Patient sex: M
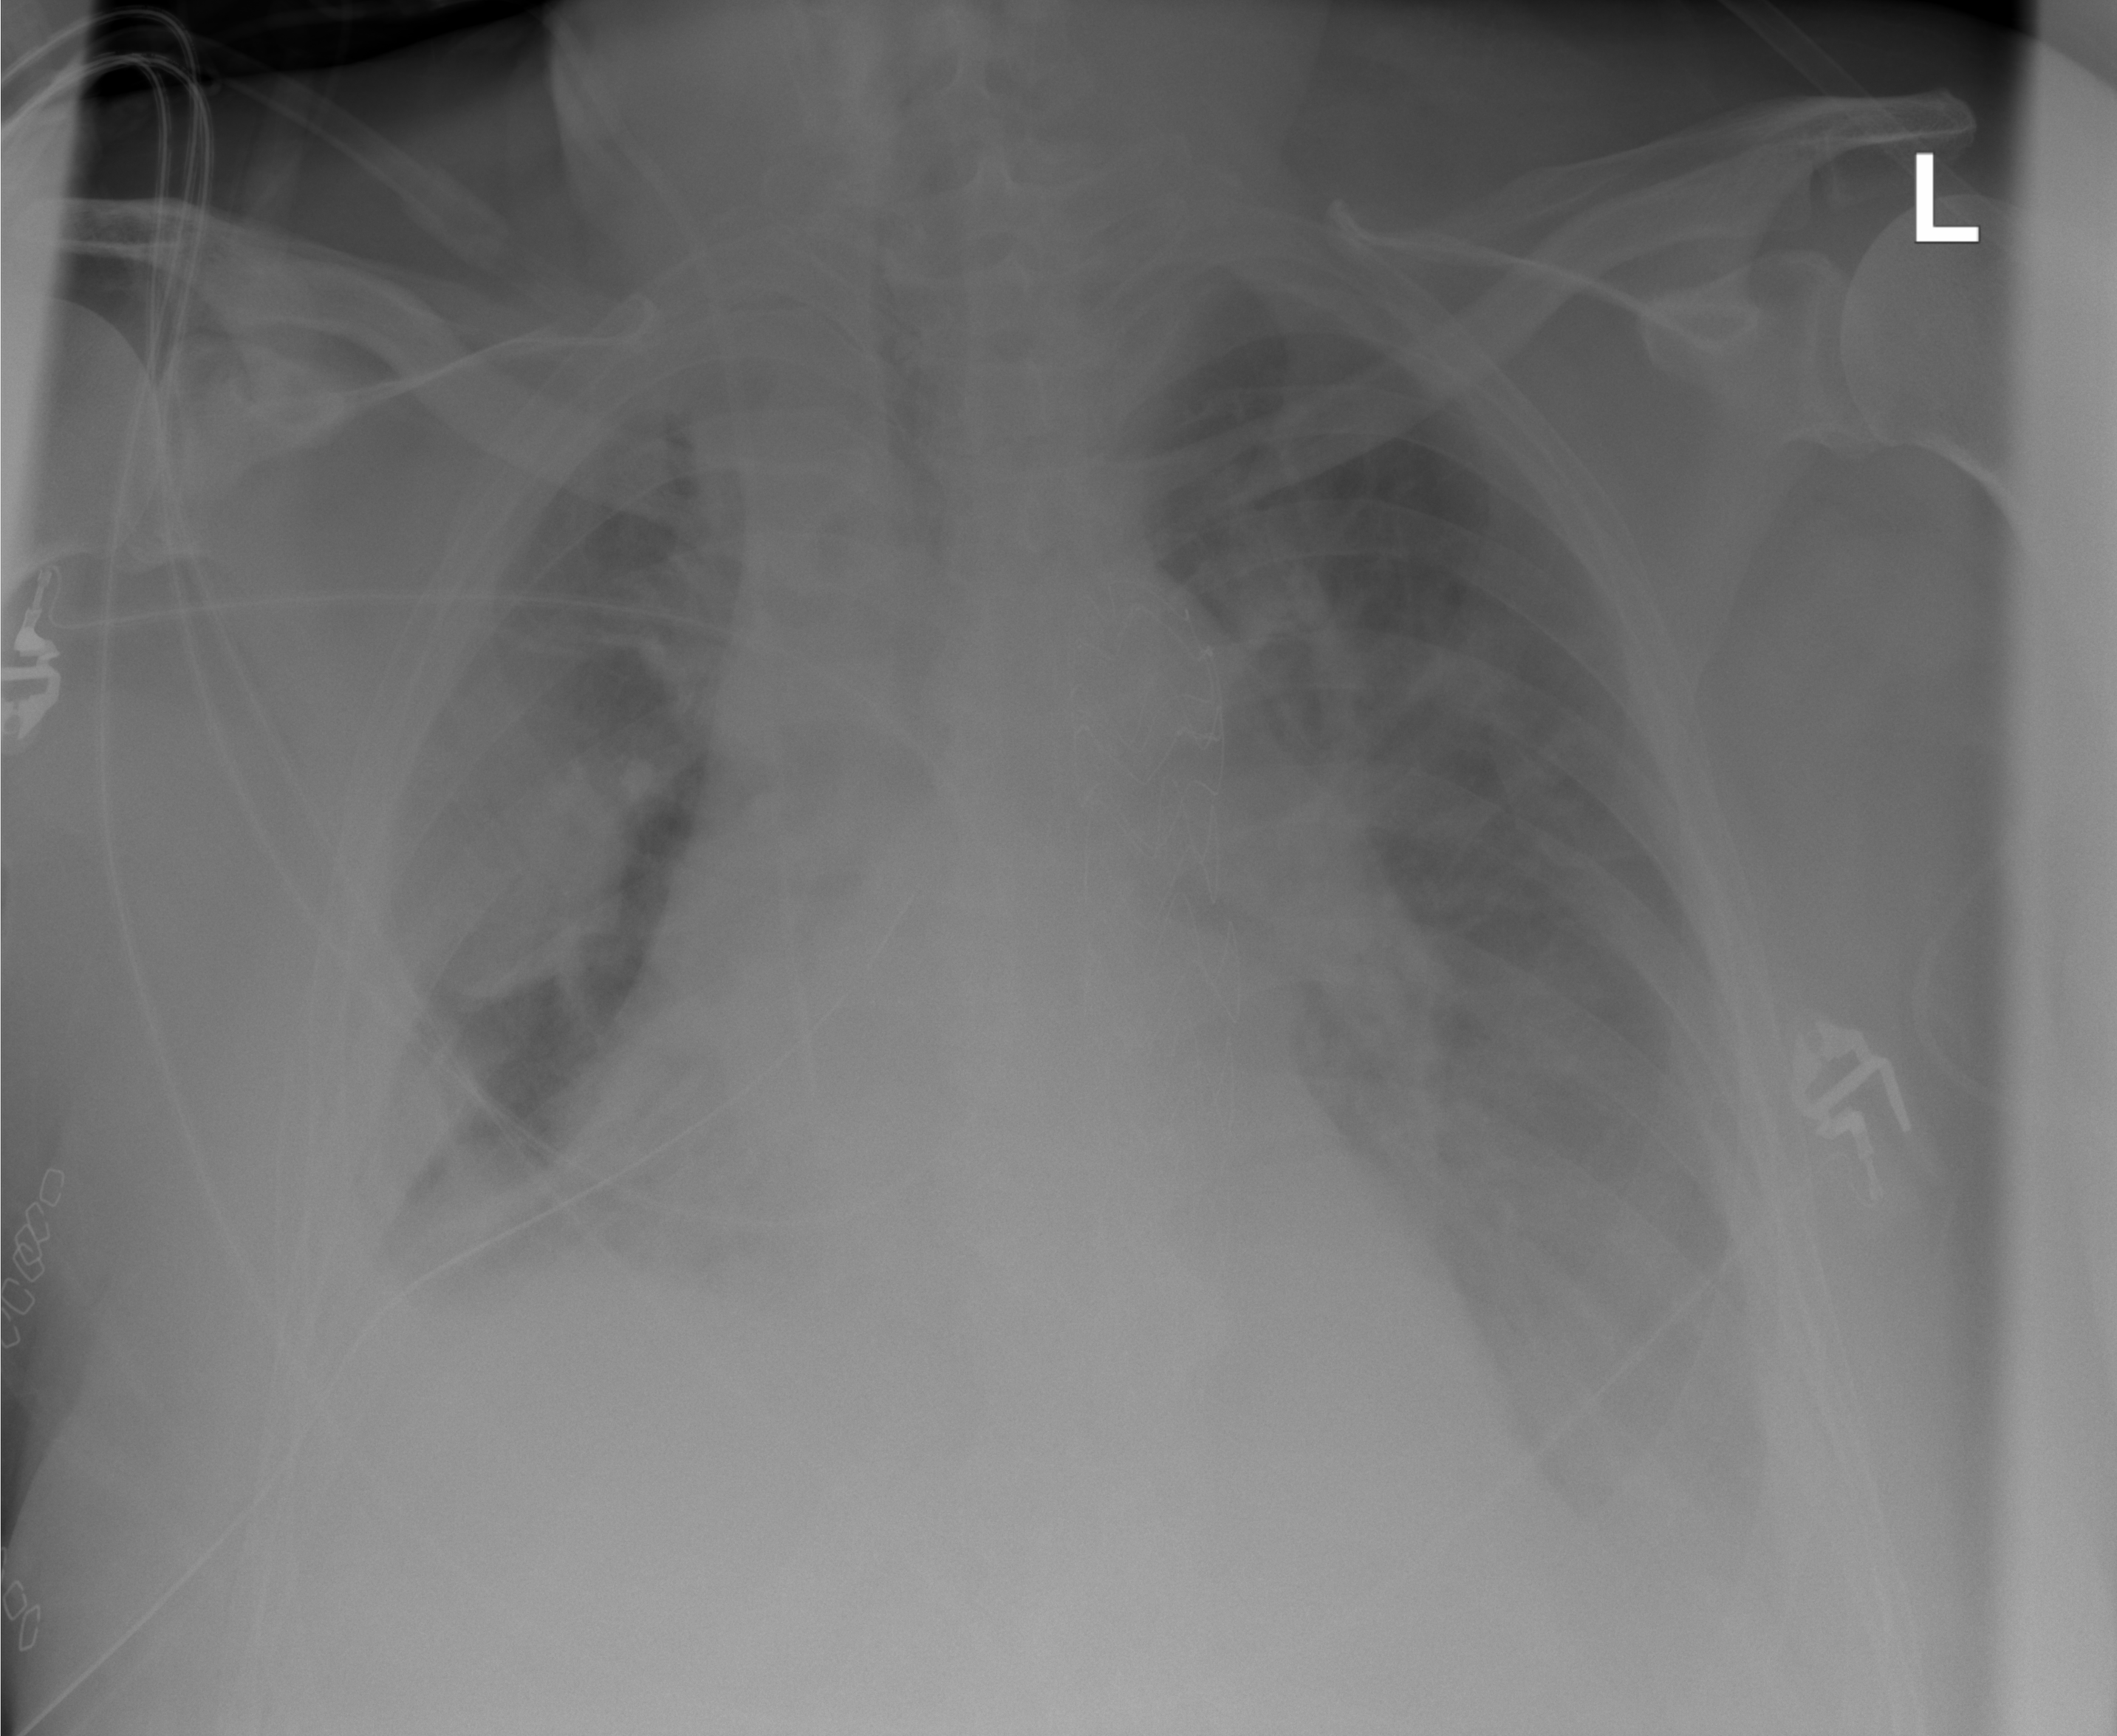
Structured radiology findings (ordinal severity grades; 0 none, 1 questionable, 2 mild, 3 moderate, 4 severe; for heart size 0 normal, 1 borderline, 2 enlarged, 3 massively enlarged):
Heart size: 2
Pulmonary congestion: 2
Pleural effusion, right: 3
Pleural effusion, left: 2
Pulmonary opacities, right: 0
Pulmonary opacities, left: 0
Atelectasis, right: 2
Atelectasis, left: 2